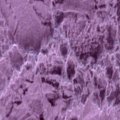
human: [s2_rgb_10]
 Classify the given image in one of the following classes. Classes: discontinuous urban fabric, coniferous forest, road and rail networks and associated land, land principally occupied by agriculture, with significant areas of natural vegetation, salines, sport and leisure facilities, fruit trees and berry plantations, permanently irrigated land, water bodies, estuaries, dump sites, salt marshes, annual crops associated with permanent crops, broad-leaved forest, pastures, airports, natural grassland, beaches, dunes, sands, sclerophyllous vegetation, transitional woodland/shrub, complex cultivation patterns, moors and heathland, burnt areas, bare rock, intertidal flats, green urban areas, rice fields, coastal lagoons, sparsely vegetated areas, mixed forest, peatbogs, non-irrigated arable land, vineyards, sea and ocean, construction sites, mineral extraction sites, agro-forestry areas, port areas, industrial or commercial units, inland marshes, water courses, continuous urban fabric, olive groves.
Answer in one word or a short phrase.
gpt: sea and ocean